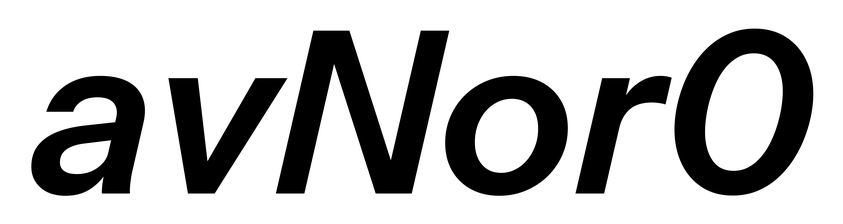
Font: InstrumentSans-Italic_SemiBold_Italic